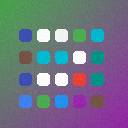
Screen state: on